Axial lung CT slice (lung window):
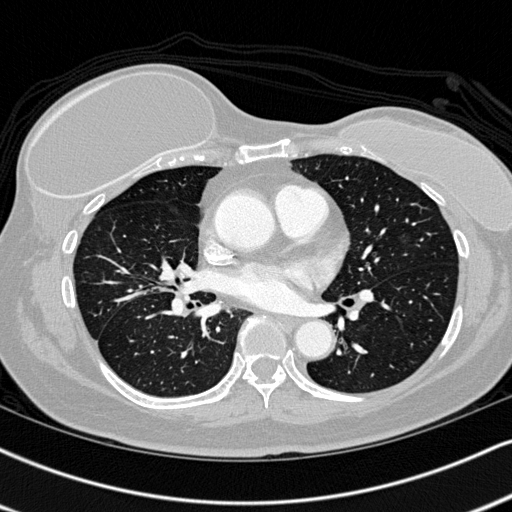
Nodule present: no